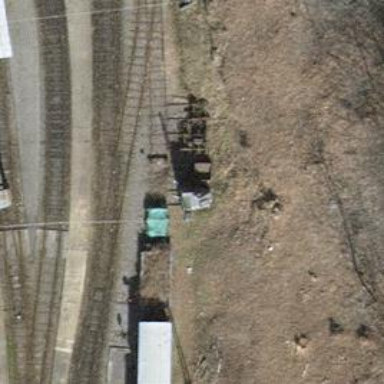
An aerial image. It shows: Preserved railway in service yard.